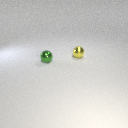
small yellow metal sphere to the right of small green metal sphere